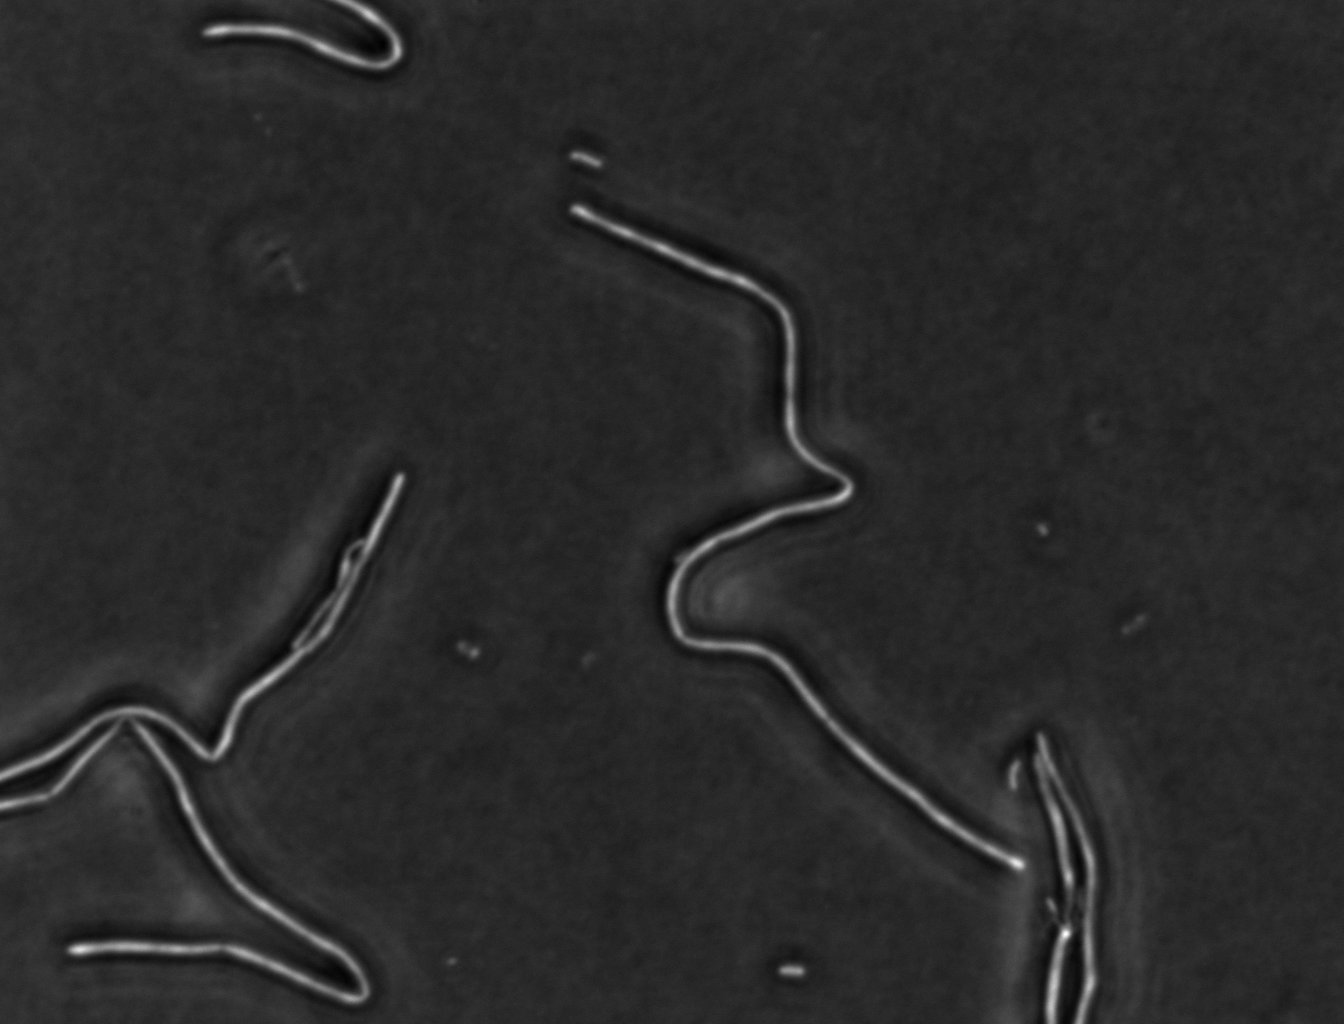
Phase contrast microscopy, 60x objective, 3 h incubation, 1.5% agar